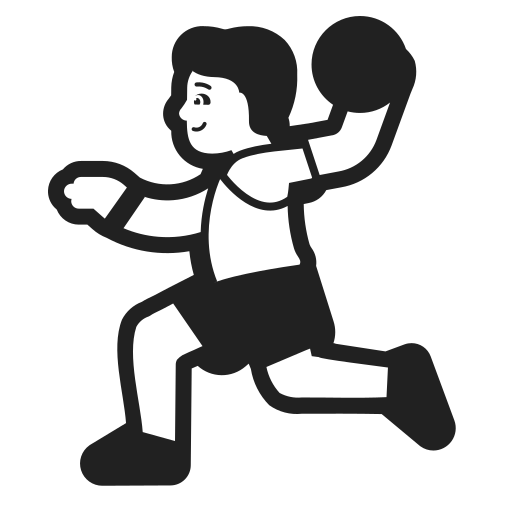
person playing handball high contrast default